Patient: sex M, age 45
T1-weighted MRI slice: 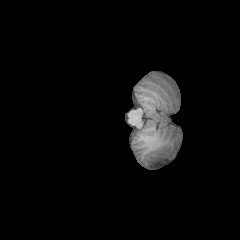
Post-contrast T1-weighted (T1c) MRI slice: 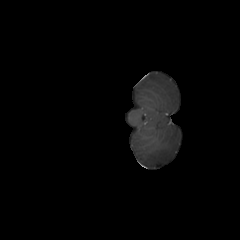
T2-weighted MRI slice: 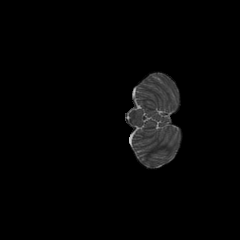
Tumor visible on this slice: no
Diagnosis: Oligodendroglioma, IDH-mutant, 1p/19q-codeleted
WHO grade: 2